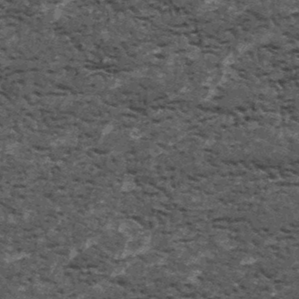
Label: frost